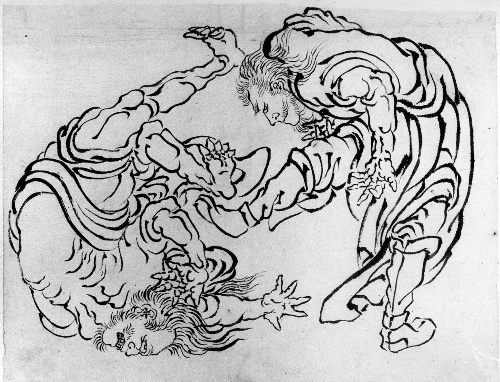
Artist: Katsushika Hokusai
Artist bio: Japanese, Tokyo (Edo) 1760–1849 Tokyo (Edo)
Date: 18th–19th century
Object type: Drawing
Classification: Paintings
Medium: Ink on paper
Culture: Japan
Period: Edo period (1615–1868)
Dimensions: 8 1/4 x 10 7/8 in. (21 x 27.6 cm)
Department: Asian Art
Credit line: Gift of Annette Young, in memory of her brother, Innis Young, 1956
Accession year: 1956
Repository: Metropolitan Museum of Art, New York, NY
Tags: Wrestling|Men